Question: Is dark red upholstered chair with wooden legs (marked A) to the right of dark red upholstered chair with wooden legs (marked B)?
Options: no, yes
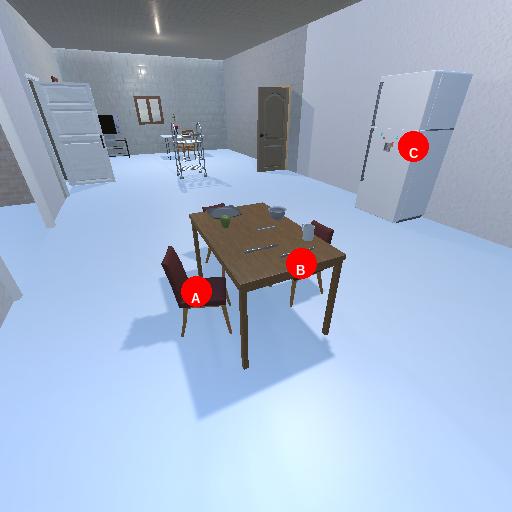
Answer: no